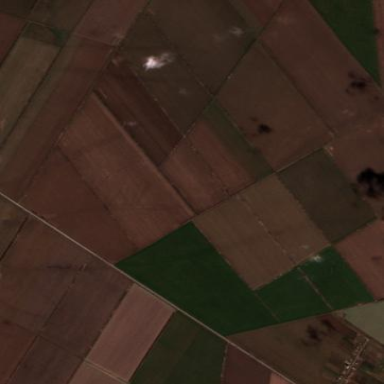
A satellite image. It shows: Farmland with wheat crops.